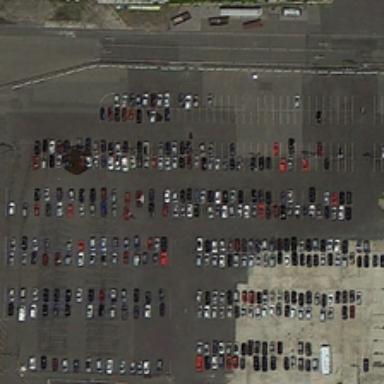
This is a parking and many cars .